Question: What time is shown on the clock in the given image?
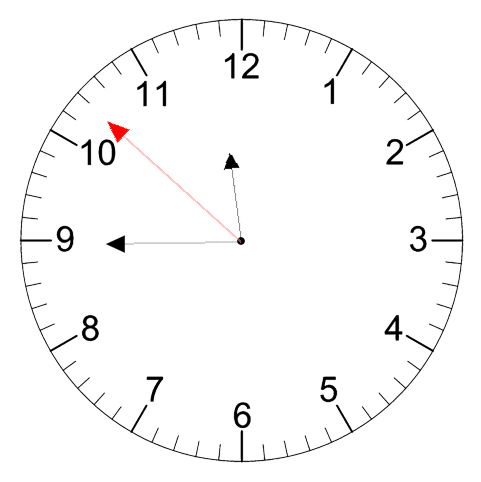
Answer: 11:44:52